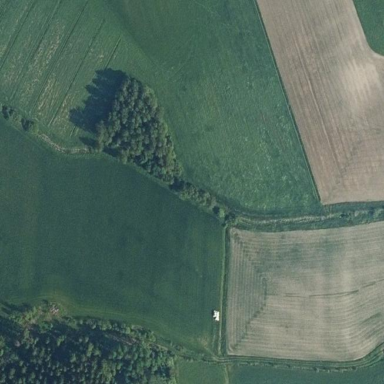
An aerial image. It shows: Beautiful woodland area.